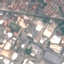
Label: Industrial